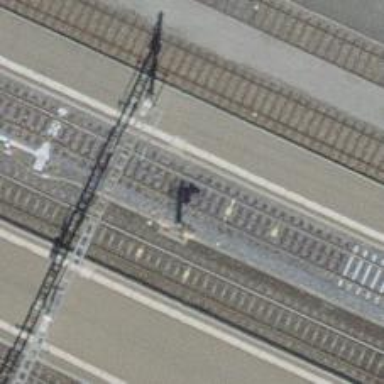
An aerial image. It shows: Railway signal.